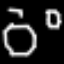
Label: octagon